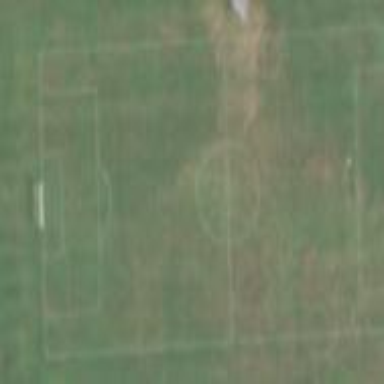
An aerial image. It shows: Soccer pitch for leisureland activities.